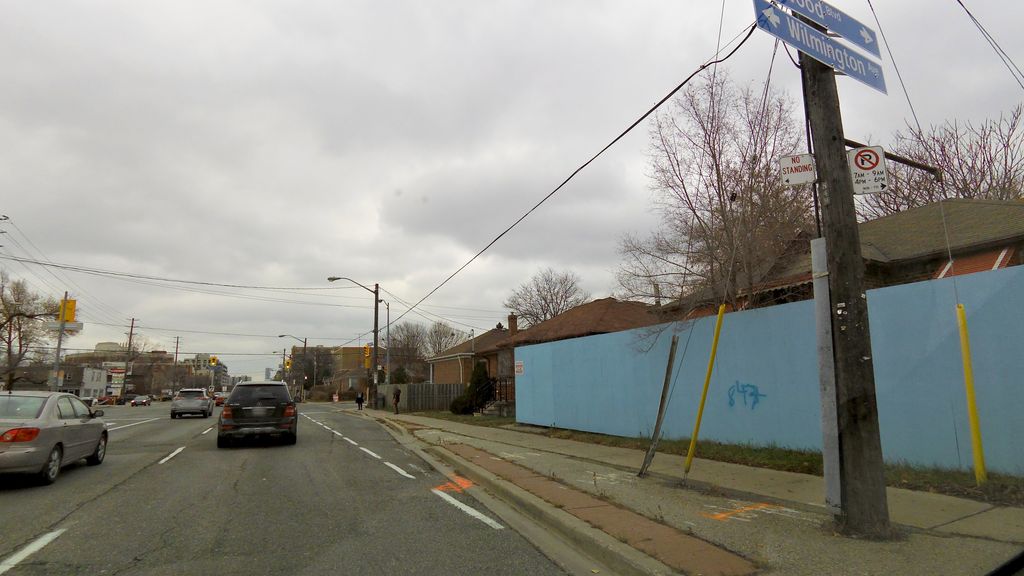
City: toronto